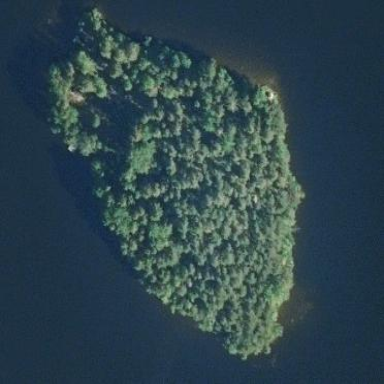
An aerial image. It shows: Islet.